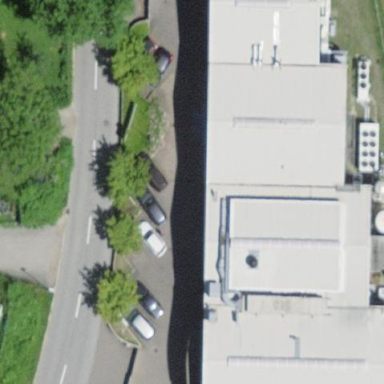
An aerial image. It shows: Industrial building.